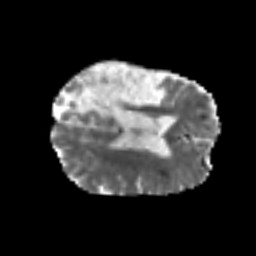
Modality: MD
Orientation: axial
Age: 60
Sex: male
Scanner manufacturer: siemens
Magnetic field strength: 3 T
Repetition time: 6.1 s
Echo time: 0.101 s